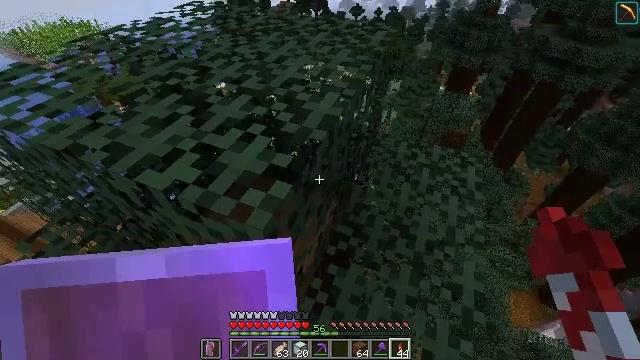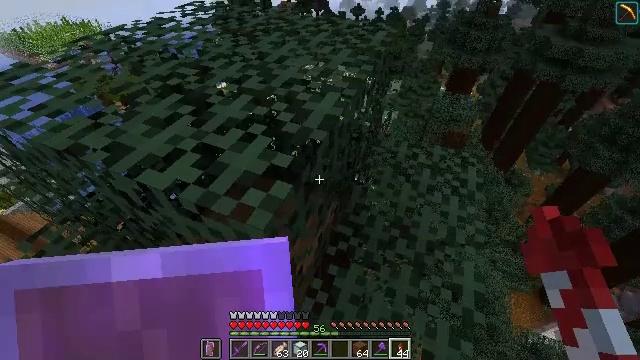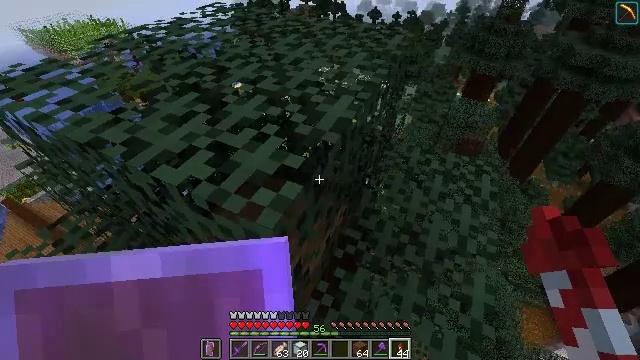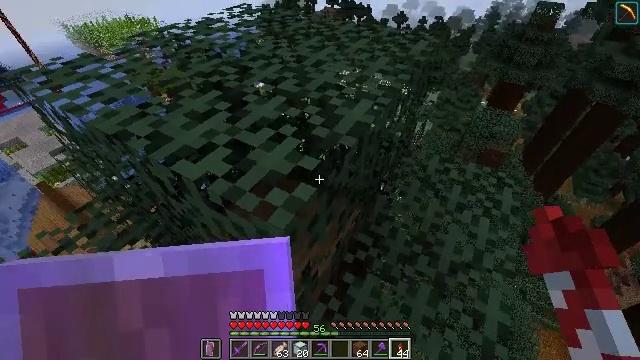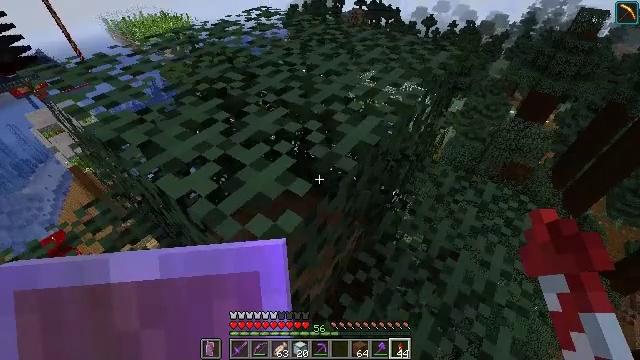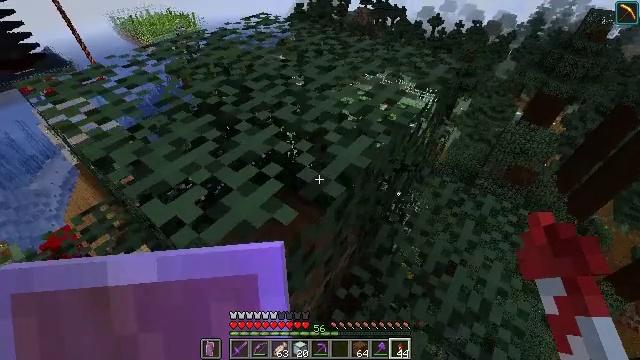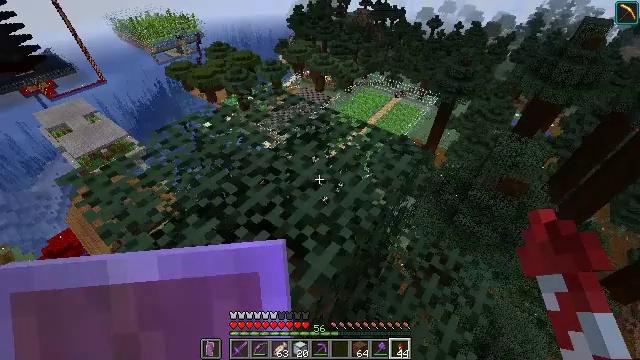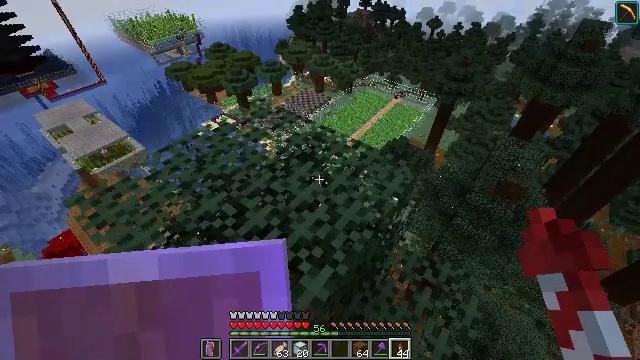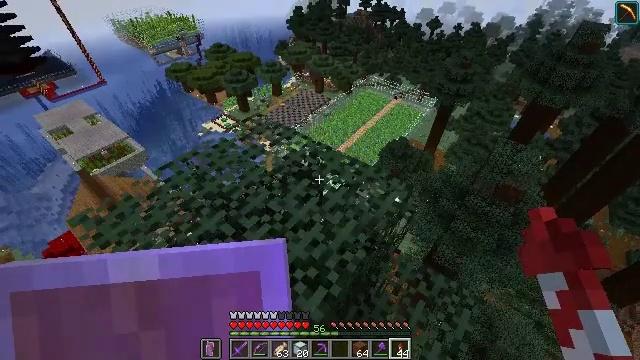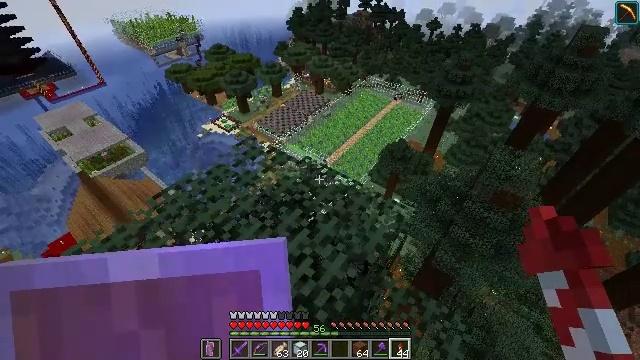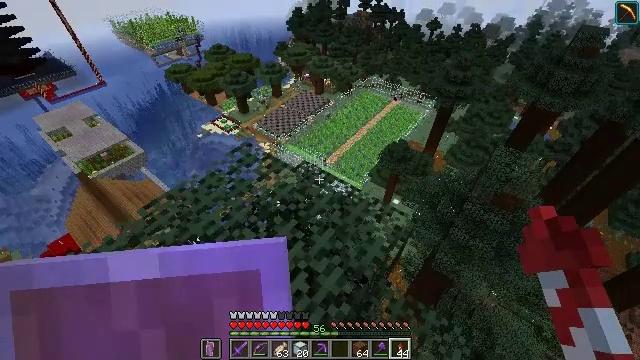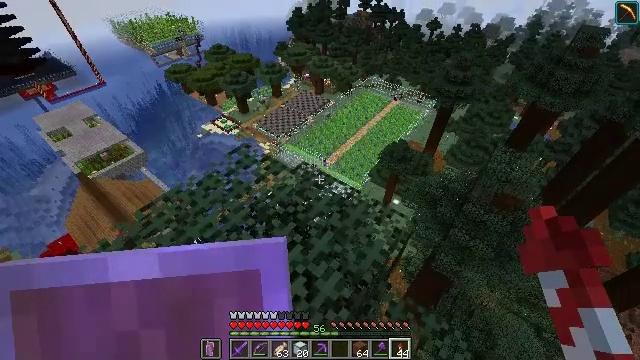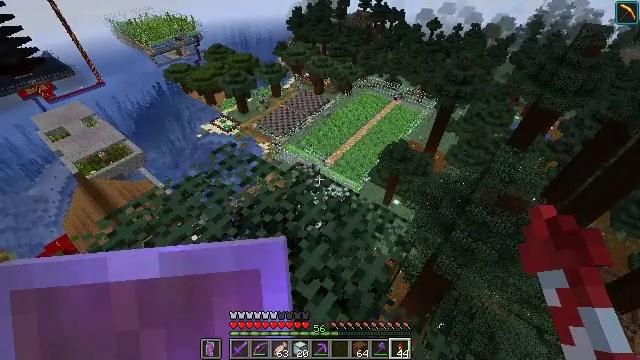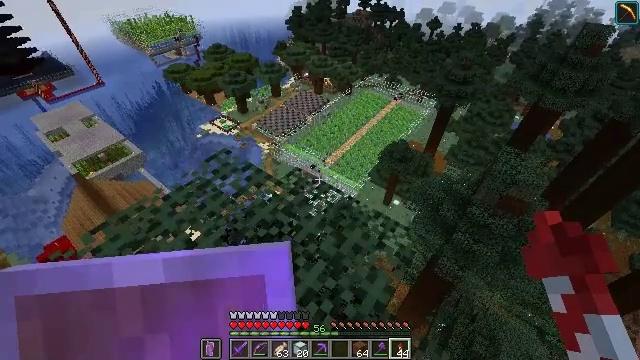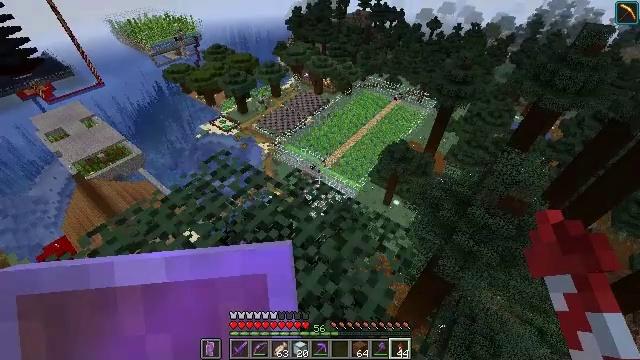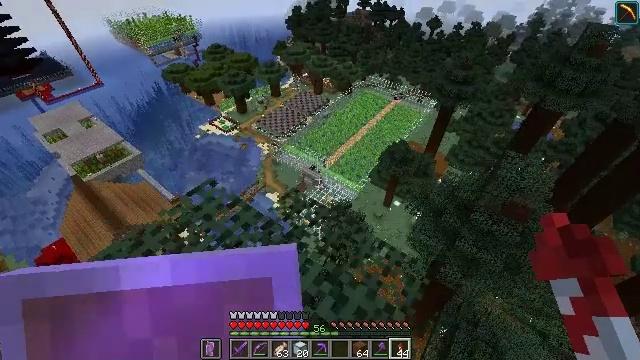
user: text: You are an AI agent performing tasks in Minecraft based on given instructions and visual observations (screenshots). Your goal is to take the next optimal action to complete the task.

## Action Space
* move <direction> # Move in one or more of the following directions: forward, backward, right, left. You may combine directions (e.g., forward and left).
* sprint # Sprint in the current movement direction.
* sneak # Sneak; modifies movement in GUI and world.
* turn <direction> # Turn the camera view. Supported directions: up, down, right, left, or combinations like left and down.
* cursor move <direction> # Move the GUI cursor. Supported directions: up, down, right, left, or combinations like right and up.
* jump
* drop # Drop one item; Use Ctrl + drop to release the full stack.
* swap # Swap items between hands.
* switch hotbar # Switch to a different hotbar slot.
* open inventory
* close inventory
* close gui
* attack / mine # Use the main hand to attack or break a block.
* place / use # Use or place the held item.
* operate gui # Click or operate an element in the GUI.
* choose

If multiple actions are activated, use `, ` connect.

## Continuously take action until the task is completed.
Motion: motion action
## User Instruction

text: Set up the crafting table for crafting a brown carpet.
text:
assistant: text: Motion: no_op
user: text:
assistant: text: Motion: turn left
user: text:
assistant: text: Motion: move forward, turn left
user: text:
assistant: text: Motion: move forward, turn left
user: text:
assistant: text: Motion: move forward, turn left, jump
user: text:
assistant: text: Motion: move forward, jump
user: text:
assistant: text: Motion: move forward, jump
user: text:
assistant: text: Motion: move forward, jump
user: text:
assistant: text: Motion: move forward, jump
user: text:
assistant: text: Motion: move forward
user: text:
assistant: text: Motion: move forward
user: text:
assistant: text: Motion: move forward
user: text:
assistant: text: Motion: move forward
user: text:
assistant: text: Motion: move forward
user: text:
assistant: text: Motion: move forward
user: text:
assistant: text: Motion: move forward, turn right and down
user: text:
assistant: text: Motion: turn right and down
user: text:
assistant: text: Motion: turn right and down
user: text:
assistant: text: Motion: no_op
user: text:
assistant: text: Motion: no_op
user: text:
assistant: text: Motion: no_op
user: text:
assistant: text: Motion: no_op
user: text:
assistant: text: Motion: no_op
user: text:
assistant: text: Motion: no_op
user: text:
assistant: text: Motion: no_op
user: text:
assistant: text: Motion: no_op
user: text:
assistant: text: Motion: no_op
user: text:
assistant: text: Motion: no_op
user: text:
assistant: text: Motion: open inventory
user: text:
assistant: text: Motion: open inventory